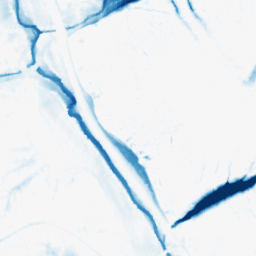
Category: morphological
Decomposition family: morphological_ellipse
Decomposition parameters: operation: closing
width: 30
height: 30
Upsampling method: linear_exact
Upsampling parameters: scale: 4
Upsampling scale: 4